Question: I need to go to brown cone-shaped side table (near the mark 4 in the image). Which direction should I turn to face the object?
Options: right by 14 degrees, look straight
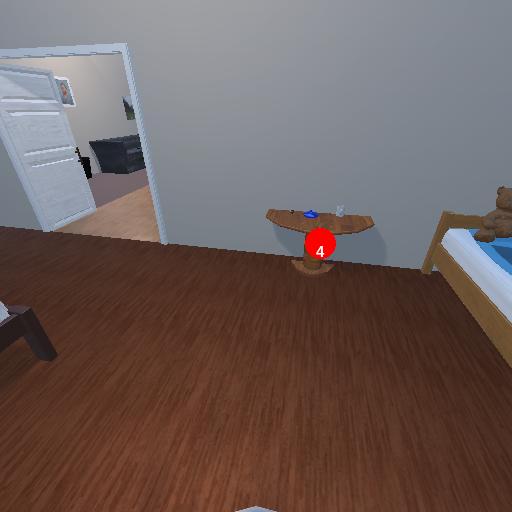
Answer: right by 14 degrees